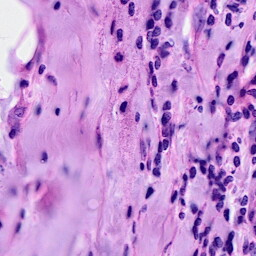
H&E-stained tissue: Breast